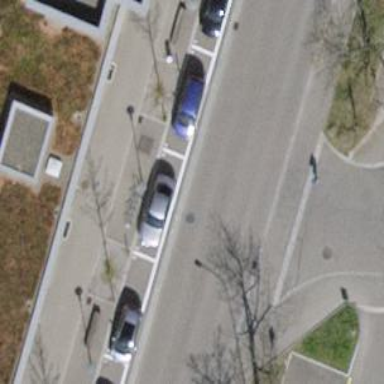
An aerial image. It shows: Paved area with bicycle parking rack.